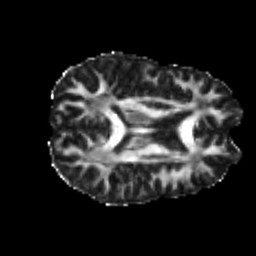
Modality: FA
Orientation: axial
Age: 20
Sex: female
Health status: healthy
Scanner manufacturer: philips
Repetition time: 7.383 s
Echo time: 0.08599 s